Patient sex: M
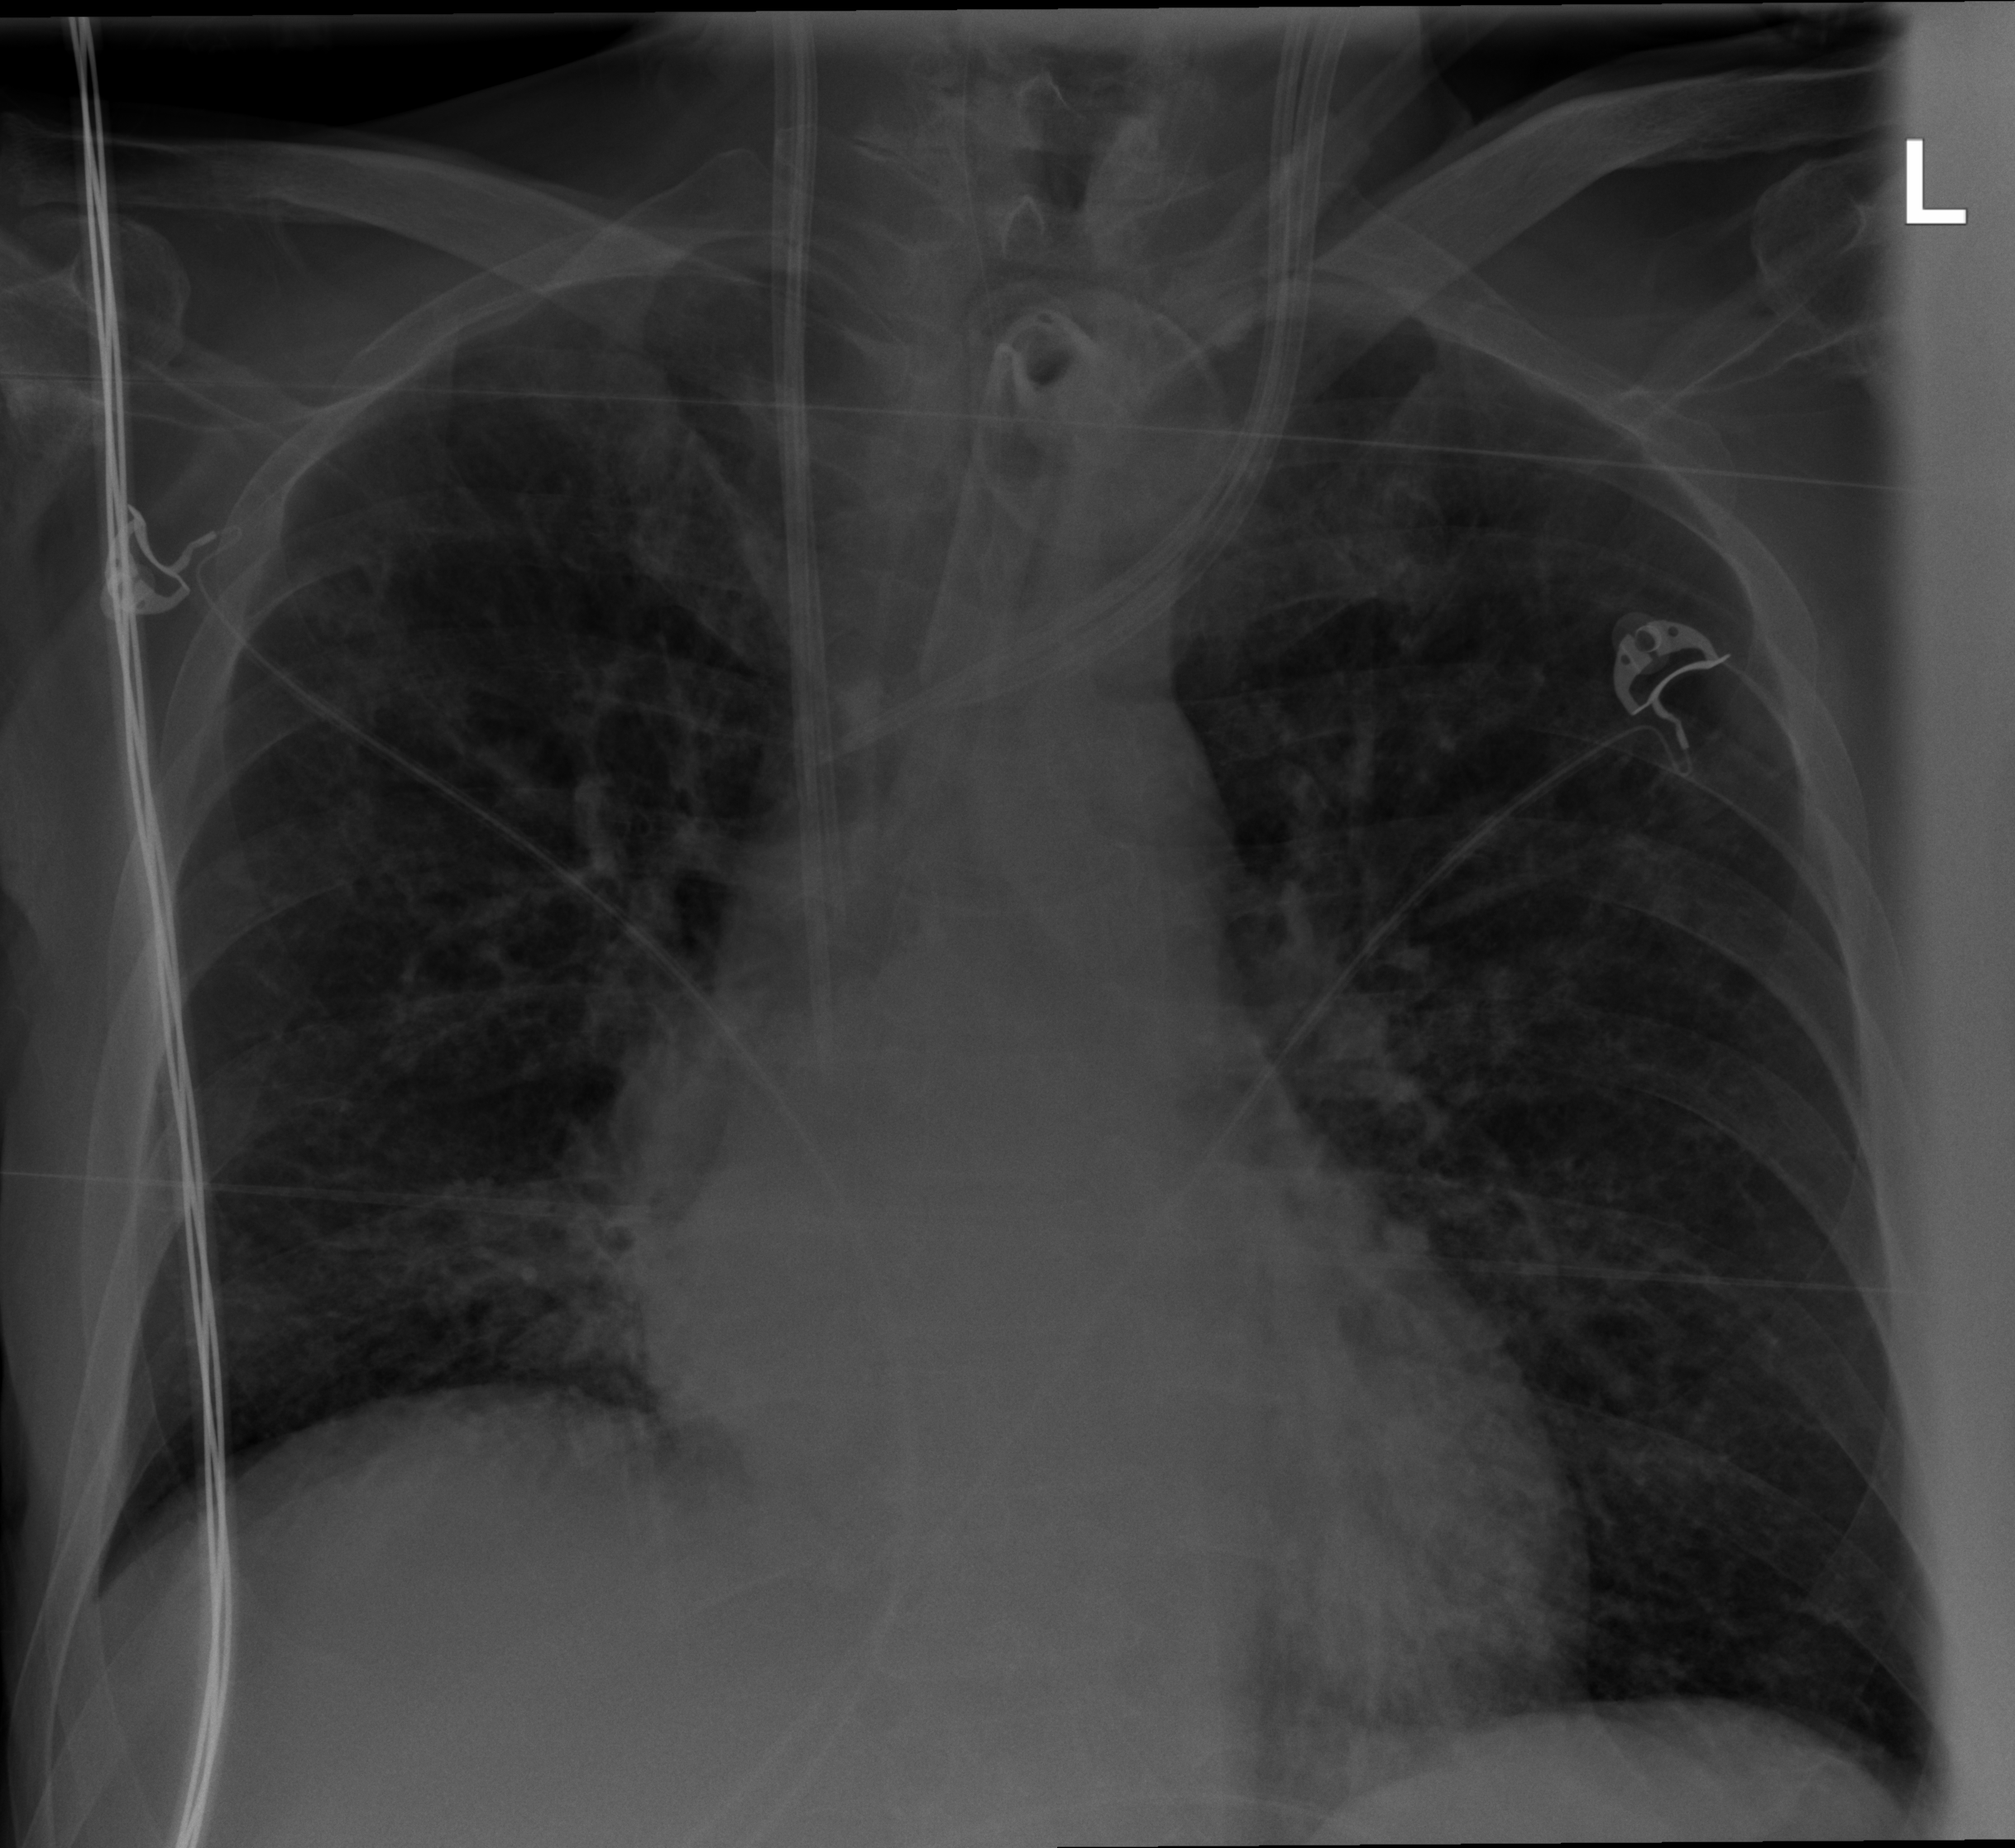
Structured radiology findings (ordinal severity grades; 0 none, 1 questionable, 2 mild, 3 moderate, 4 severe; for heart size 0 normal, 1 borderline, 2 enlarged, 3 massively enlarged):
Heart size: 0
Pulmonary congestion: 0
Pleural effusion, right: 0
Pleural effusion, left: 0
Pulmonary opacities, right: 2
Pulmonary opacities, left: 2
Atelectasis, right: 2
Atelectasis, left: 0